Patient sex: M
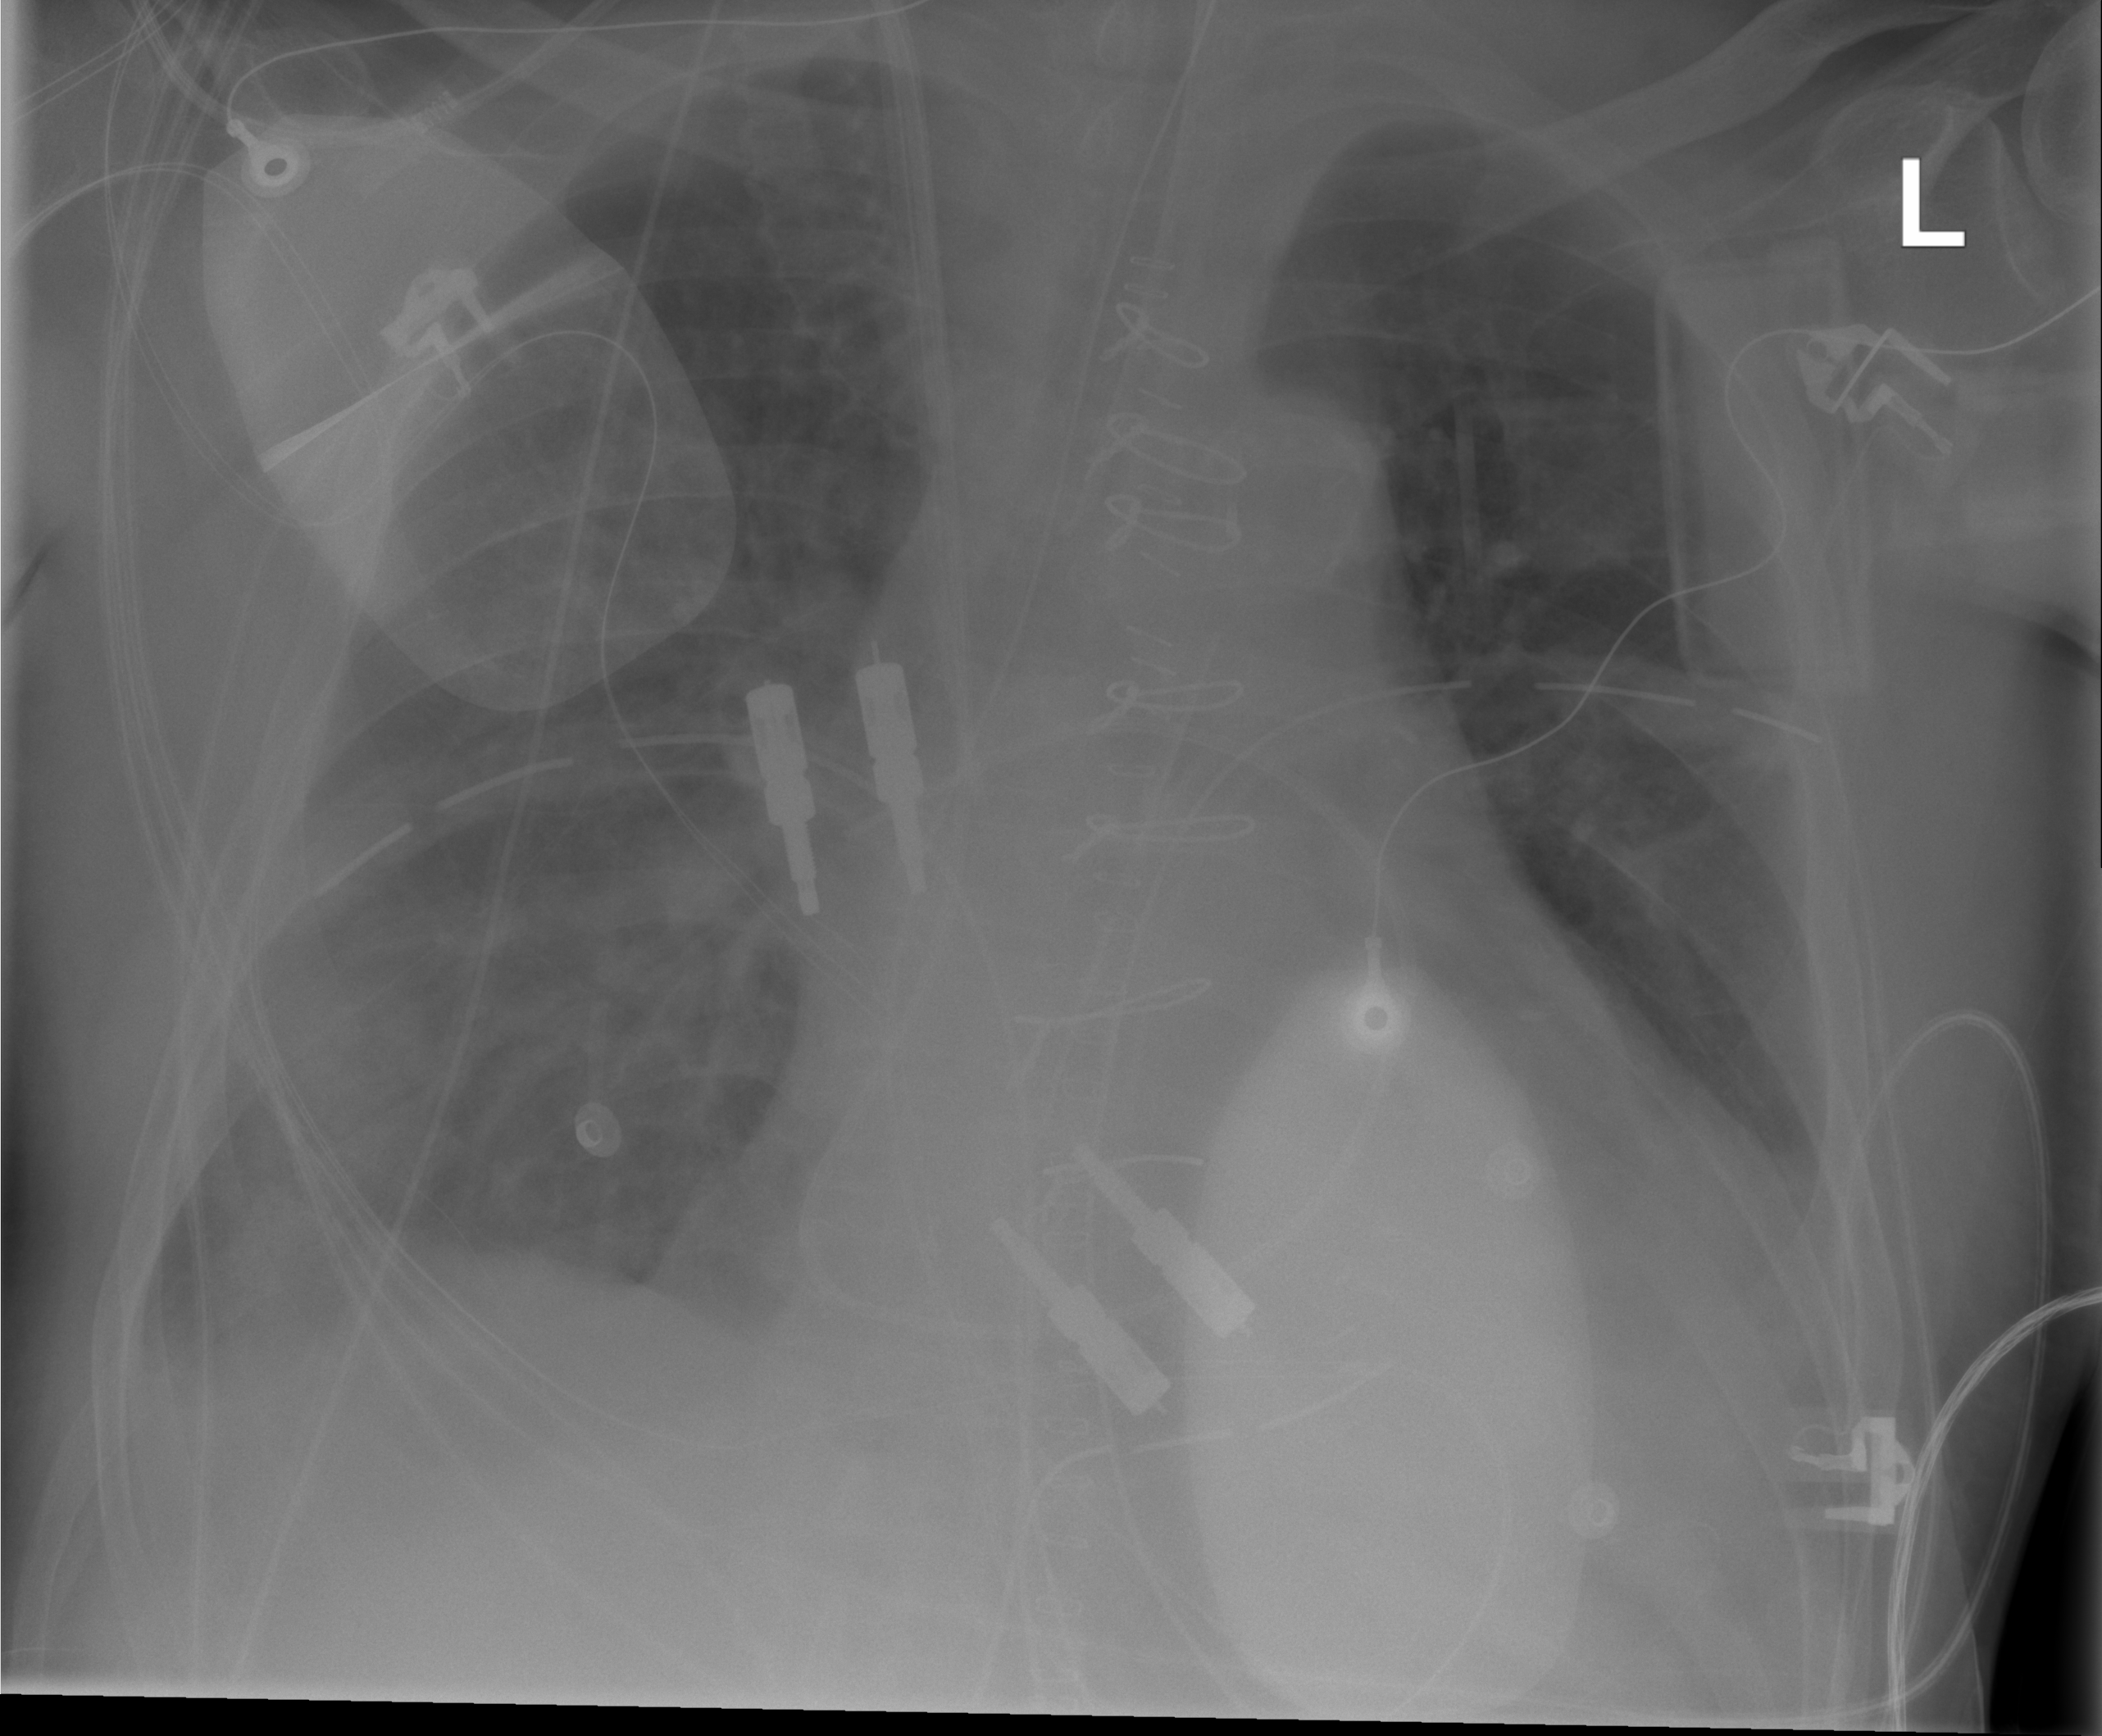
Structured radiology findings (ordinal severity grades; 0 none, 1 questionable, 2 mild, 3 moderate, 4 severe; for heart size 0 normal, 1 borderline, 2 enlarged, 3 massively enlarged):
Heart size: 2
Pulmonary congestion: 1
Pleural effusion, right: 0
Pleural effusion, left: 0
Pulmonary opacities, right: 0
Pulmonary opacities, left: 0
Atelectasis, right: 2
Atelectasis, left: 0